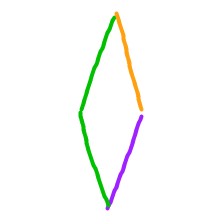
Shape: rhombus